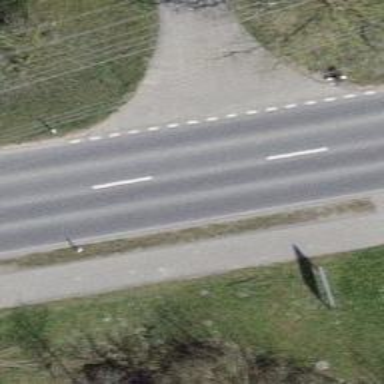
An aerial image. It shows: Primary highway with track for cycling on the right side.